Field crop: maize
Growth stage: 2
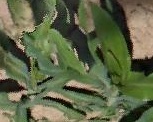
Species: maize